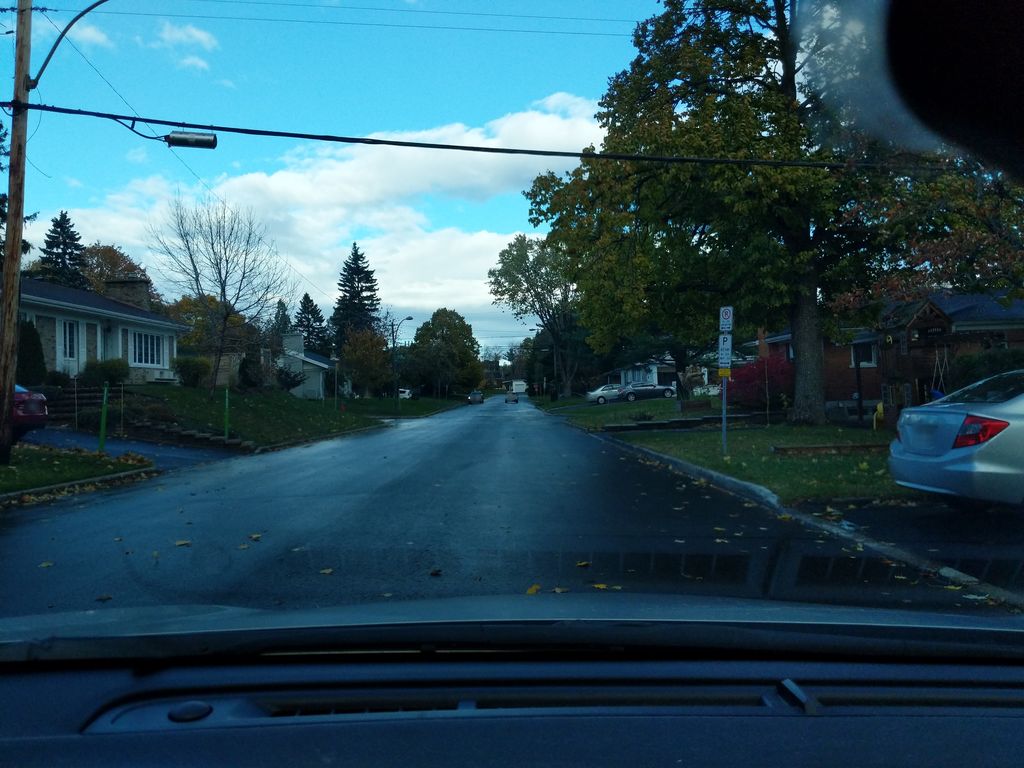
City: quebec_city